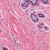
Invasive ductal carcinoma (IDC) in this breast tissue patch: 0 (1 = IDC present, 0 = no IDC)